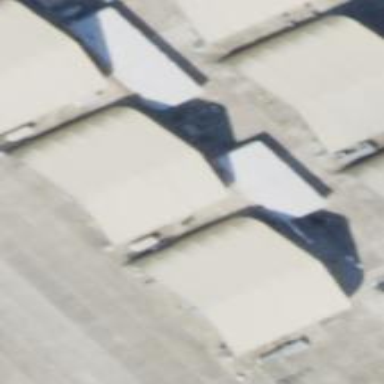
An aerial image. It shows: Hangar located at airport.